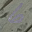
Label: 6